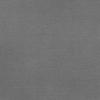
Label: dusty